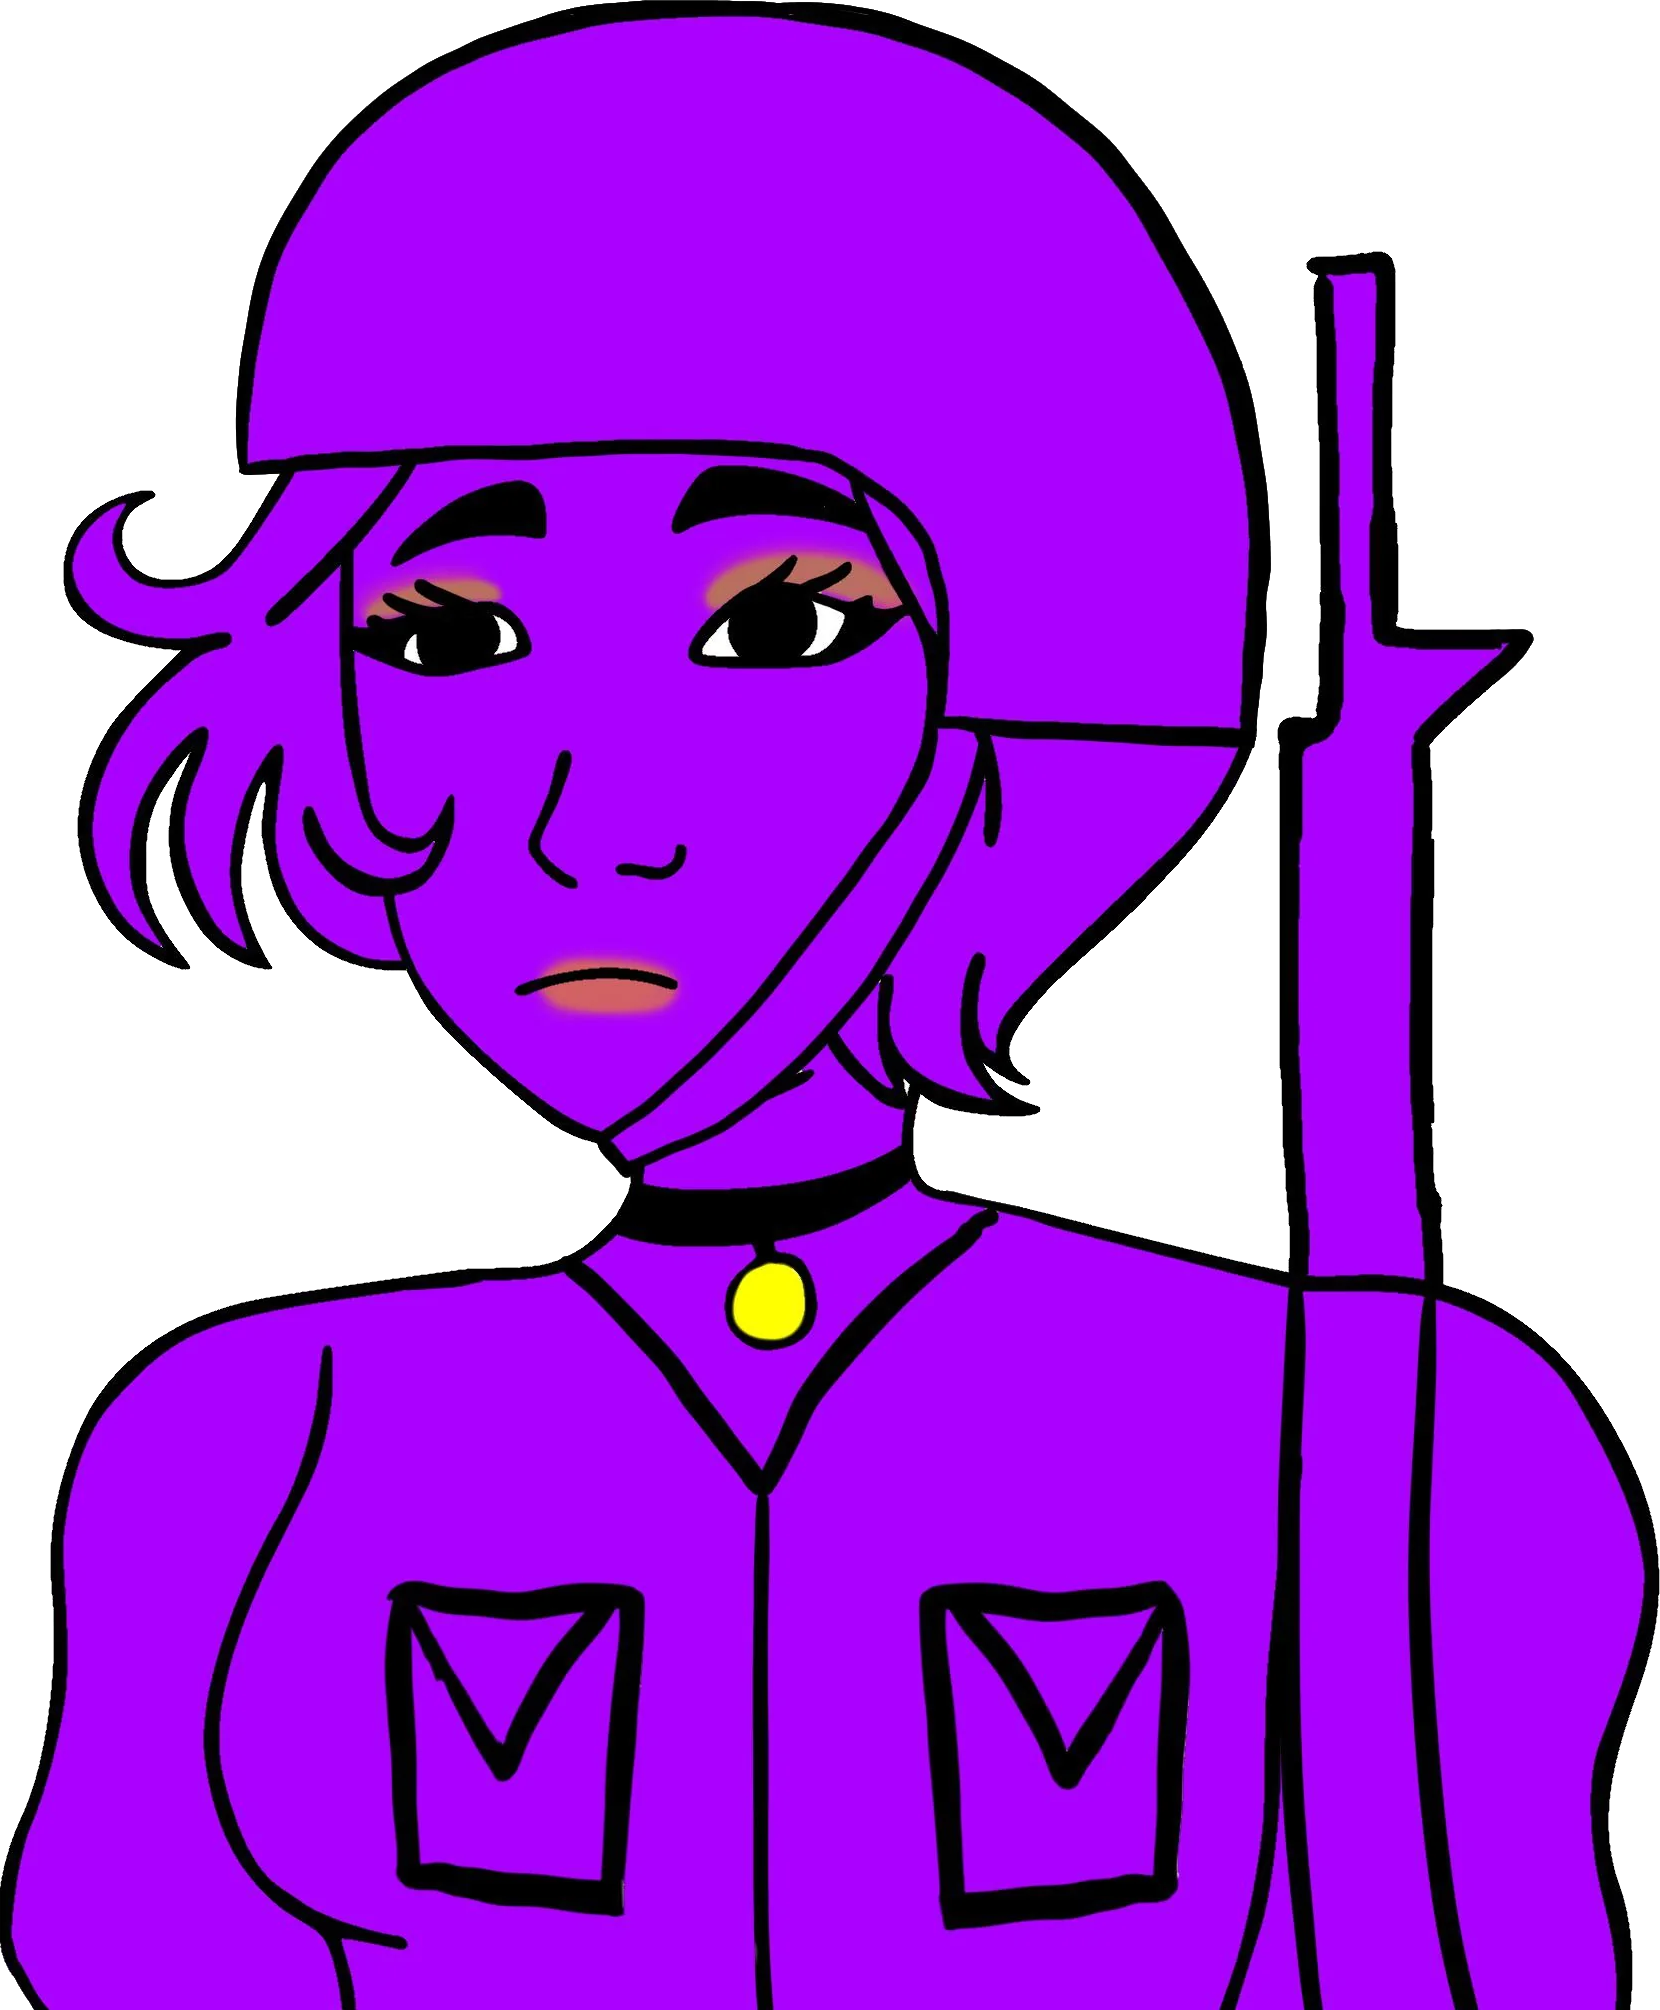
Label: 5_Doomer_Girl